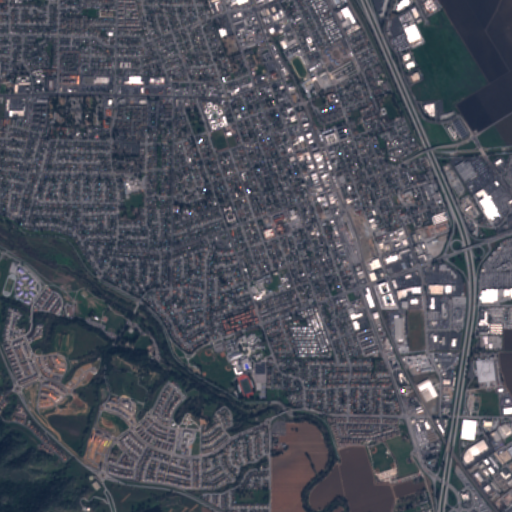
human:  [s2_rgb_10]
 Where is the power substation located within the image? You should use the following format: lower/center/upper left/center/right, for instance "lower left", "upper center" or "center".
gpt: The power substation is located in the center right of the image.
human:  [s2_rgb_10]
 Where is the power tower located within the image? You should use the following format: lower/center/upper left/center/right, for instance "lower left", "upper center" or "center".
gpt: The power tower is located in the upper right of the image.
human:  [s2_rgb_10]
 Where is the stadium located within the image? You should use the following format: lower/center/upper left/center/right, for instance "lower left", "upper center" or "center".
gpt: The stadium is located in the lower center of the image.
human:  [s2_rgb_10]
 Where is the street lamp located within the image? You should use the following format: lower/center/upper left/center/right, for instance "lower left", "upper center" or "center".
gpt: The street lamp is located in the lower center of the image.
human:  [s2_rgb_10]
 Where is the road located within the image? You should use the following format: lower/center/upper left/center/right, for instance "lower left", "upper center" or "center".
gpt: There is no road in the image.